Question: I am working on Ramen Ratings dataset from kaggle
I want to see the spread of no of reviews/country using 'scatter_geo' from 'plotly'
my code:
'''
country_count = df['Country'].value_counts()
import plotly.express as px
fig = px.scatter_geo(country_count, locations = country_count.index, size = country_count)
fig.show()
'''
gave me this:

Please help
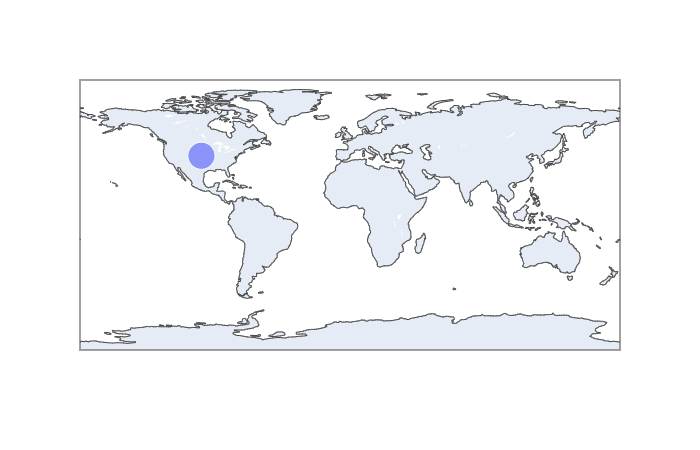
Answer: The complete scatter is not visible because of the default setting for the 'locatioinmode' parameter of the 'scatter_geo' function. It can be changed to 'country name' when the locations are country names. The modified code is as follows:
'''
import pandas as pd
import numpy as np
import plotly.express as px
import pycountry
df = pd.read_csv('ramen-ratings.csv')
country_count = df['Country'].value_counts()
country_count = country_count.reset_index().rename(columns={'index':'Country', 'Country':'Count'})
fig = px.scatter_geo(country_count, locations='Country', locationmode='country names', size='Count')
fig.show()
'''
The graph obtained is as follows:
<URL>
The complete documentation can be accessed here: <URL>